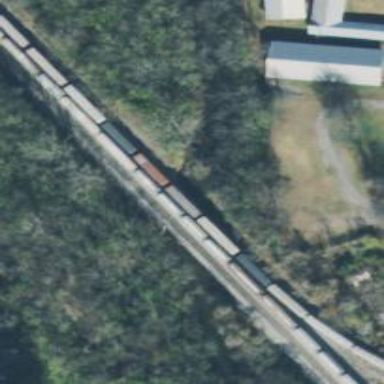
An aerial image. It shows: Bridge over railway siding.